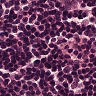
Metastatic tissue present: no